Field crop: maize
Growth stage: 1
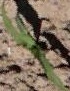
Species: maize